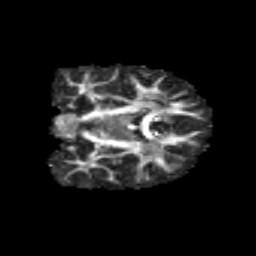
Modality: FA
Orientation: coronal
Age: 14
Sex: female
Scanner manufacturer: siemens
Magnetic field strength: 3 T
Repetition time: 3.8 s
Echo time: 0.07 s